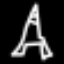
Label: The Eiffel Tower